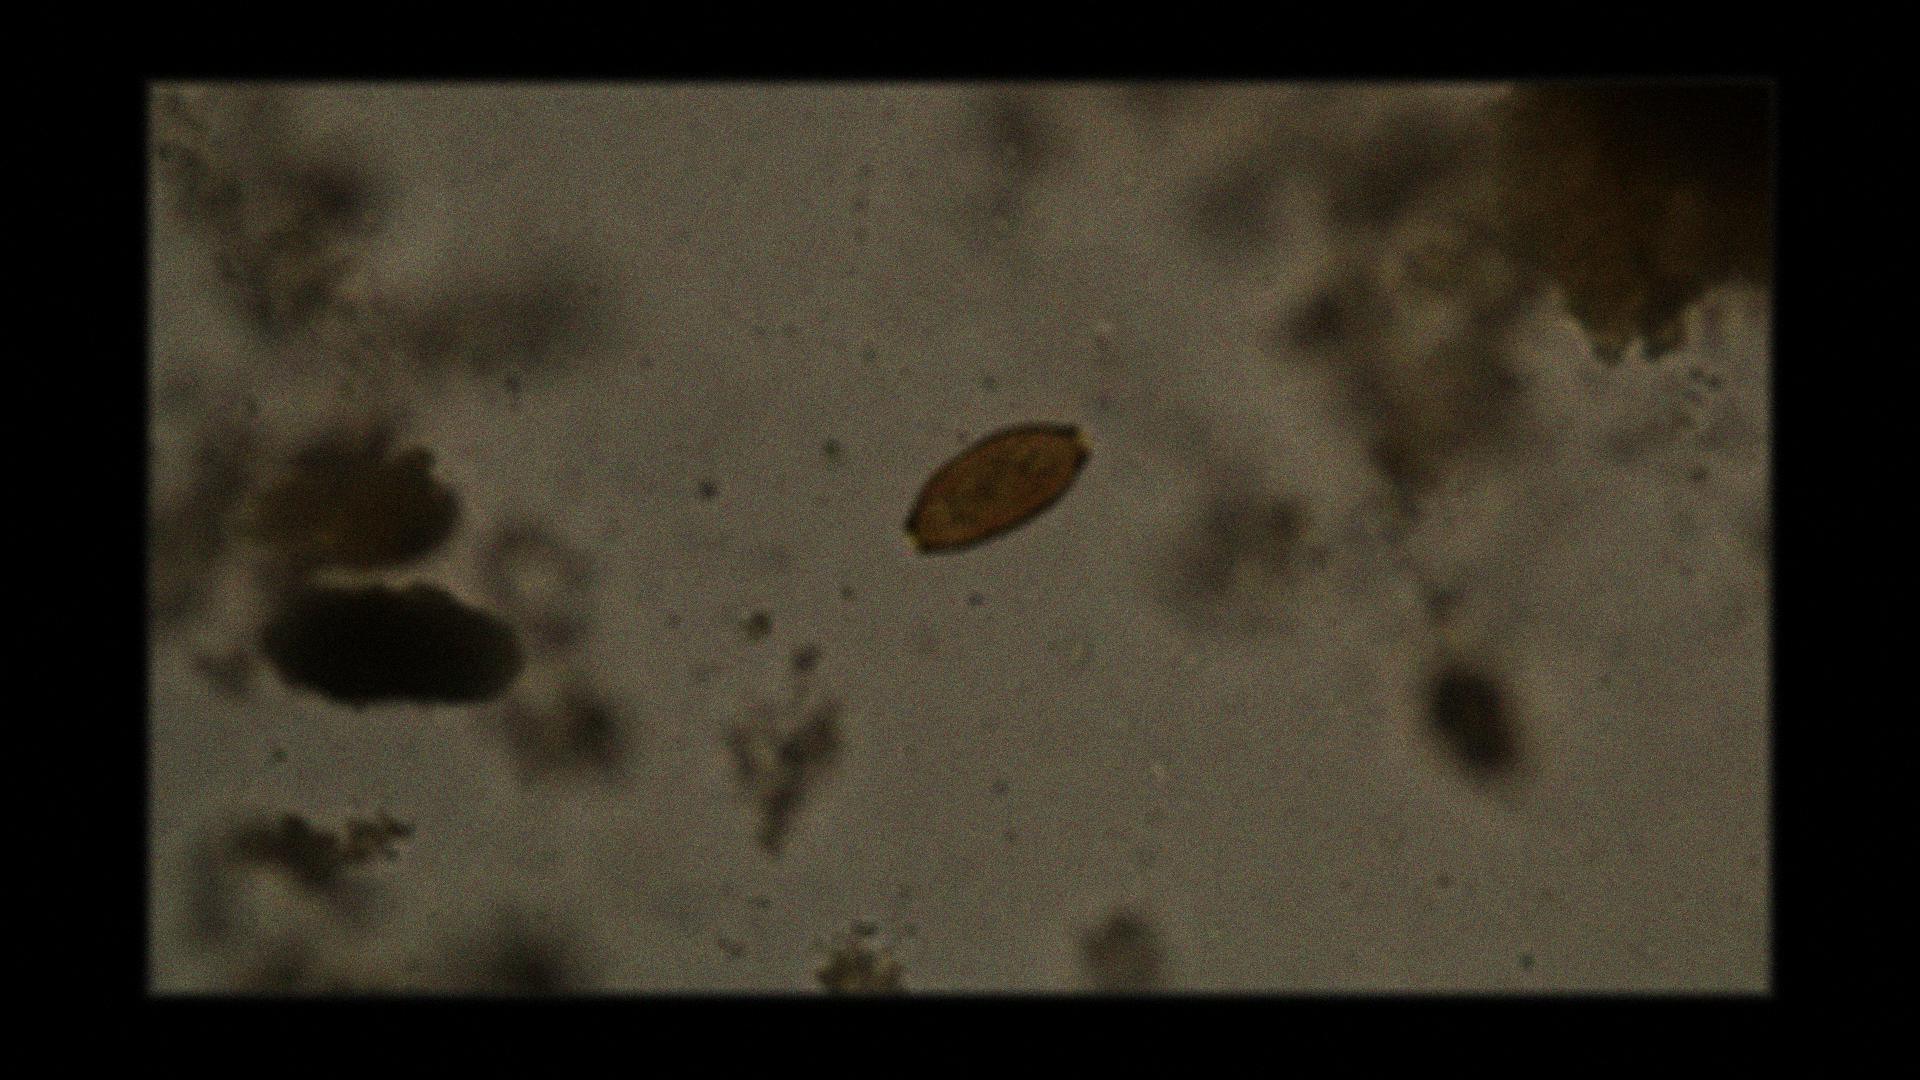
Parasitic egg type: Trichuris trichiura